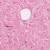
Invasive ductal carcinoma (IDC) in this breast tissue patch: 0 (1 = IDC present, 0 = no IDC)